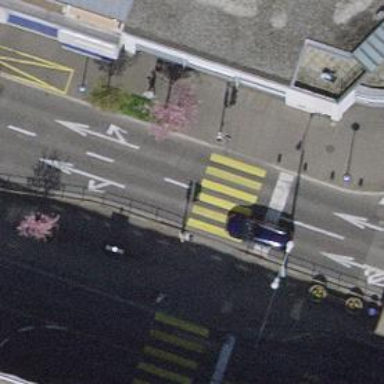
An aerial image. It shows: Road crossing with traffic signals.